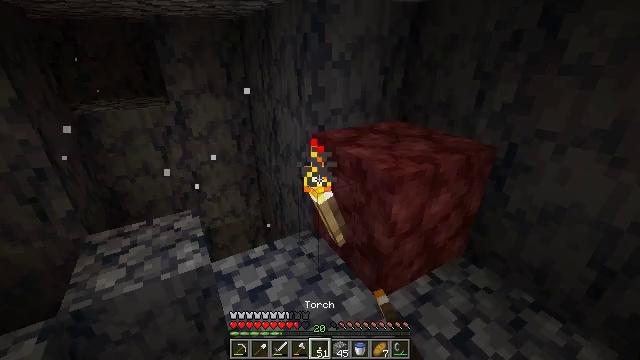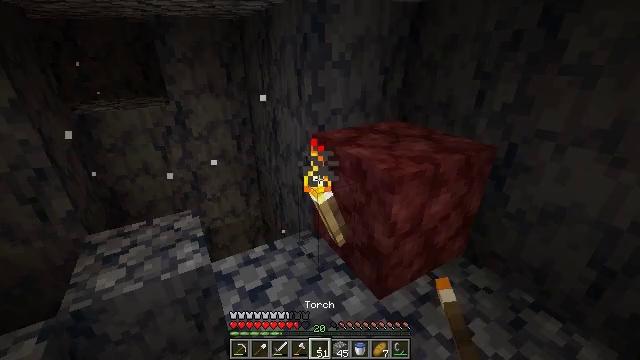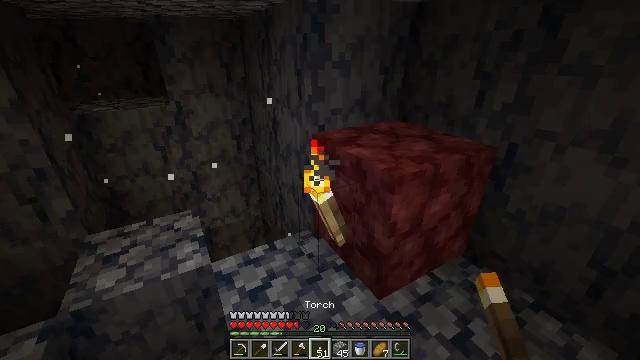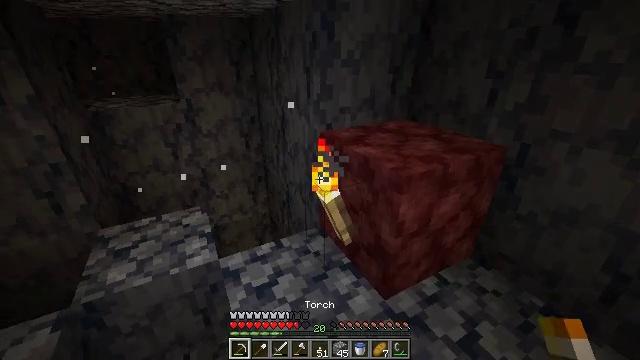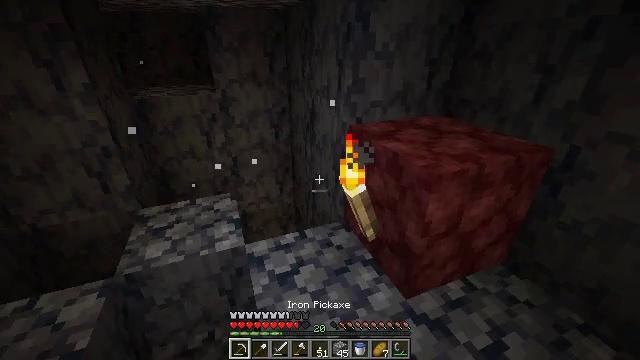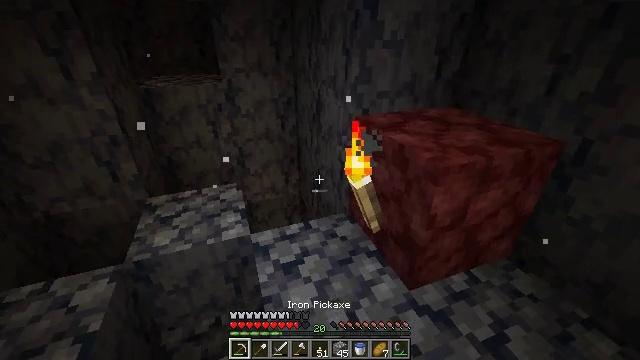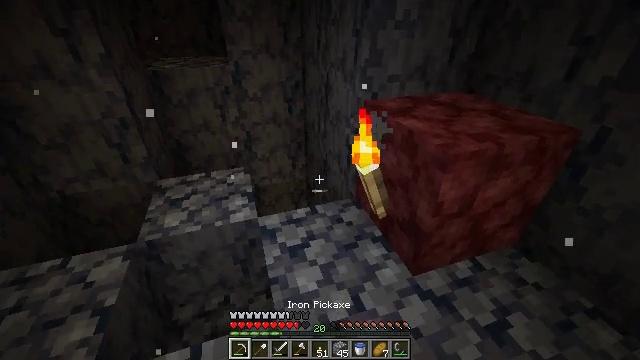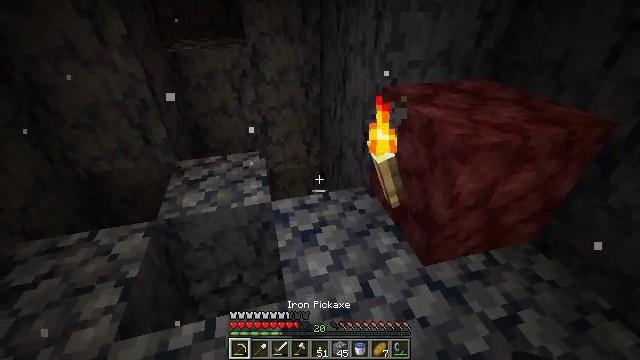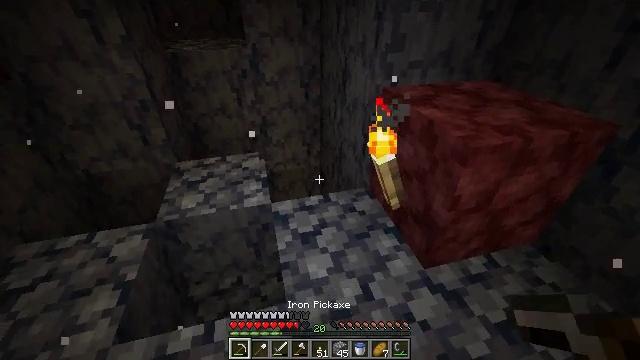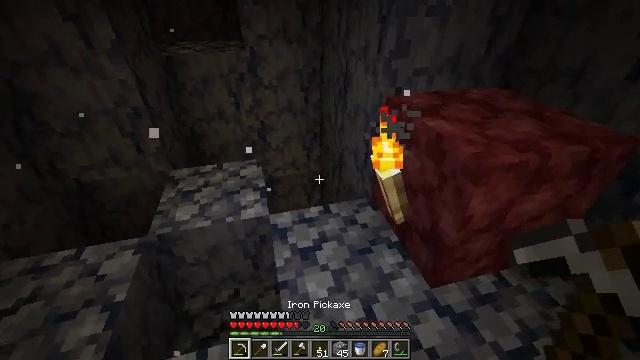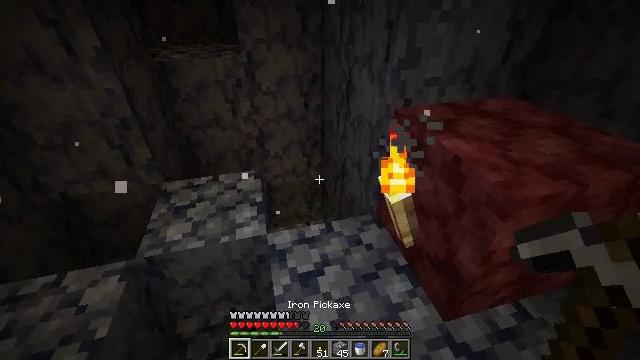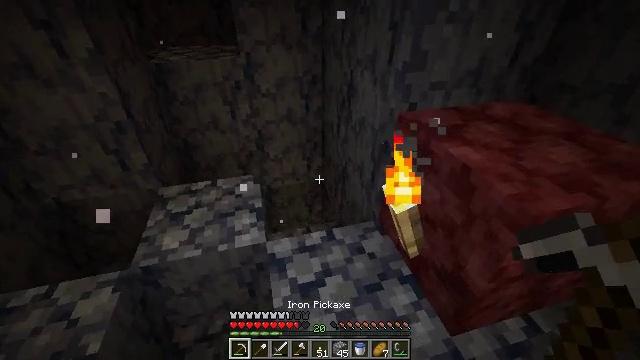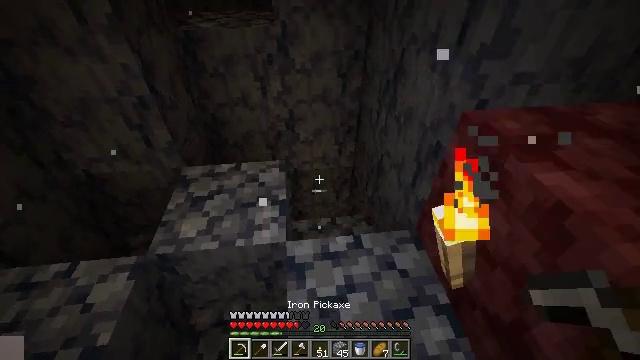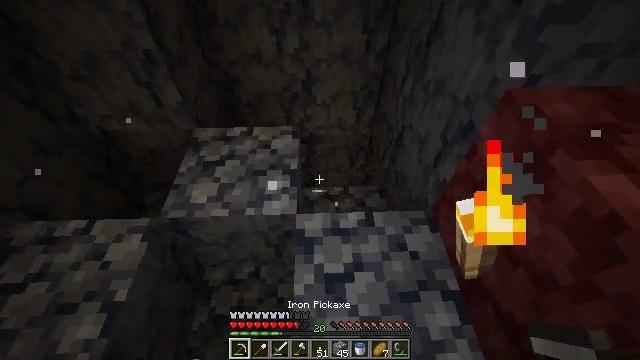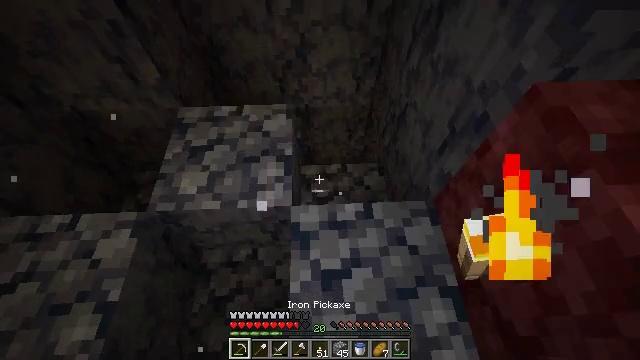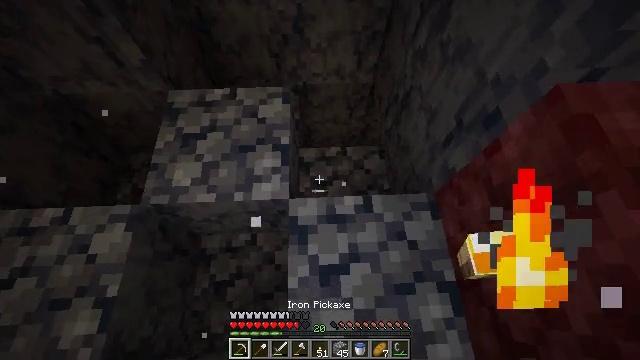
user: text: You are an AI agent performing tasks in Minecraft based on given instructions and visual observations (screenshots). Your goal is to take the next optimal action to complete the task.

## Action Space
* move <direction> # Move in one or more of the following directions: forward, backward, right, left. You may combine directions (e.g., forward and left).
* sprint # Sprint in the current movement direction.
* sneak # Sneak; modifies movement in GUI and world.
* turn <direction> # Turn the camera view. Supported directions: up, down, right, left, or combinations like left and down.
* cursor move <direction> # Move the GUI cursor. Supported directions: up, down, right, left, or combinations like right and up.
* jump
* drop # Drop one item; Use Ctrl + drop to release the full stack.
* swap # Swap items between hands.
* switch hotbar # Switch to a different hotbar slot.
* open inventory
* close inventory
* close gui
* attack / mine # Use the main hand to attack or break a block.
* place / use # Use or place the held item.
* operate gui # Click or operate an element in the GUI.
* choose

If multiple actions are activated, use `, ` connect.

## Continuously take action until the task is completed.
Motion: motion action
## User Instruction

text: Dig up the nether quartz ore.
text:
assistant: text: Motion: no_op
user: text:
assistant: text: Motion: no_op
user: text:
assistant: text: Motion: turn left, switch to hotbar 1
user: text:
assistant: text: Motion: turn left and down, switch to hotbar 1
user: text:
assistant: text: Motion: turn left and down
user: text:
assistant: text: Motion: turn left and down
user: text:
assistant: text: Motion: turn left and down
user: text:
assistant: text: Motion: move forward
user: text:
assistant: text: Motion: move forward
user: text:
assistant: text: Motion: move forward
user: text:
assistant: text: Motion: move forward
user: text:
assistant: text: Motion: move forward, turn left and down
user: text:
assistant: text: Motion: move forward, turn left and down
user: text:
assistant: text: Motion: move forward, turn down
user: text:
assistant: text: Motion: move forward, turn down
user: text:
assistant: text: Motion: turn down
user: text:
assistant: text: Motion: turn left and down
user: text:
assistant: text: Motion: turn left and down
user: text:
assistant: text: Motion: turn down
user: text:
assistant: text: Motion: no_op
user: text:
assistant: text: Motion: no_op
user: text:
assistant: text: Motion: no_op
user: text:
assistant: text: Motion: no_op
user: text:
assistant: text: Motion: no_op
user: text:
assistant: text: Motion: turn up
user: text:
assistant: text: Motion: turn up
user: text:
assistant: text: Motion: turn left and up
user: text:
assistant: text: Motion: turn left and up
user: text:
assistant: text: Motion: turn up
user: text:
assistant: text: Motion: turn up